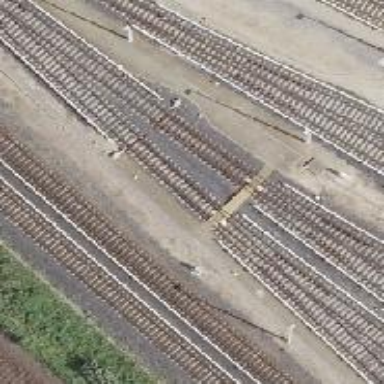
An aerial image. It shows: Yard used for service maintenance of electrified light rail railway.